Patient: sex M, age 42
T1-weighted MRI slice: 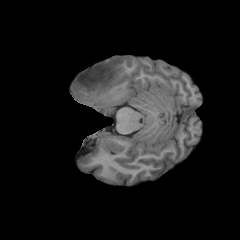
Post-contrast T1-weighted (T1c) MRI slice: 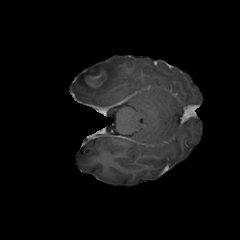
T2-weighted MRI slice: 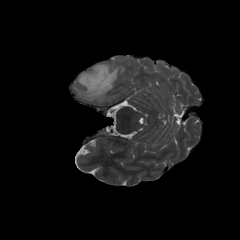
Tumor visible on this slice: yes
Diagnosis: Astrocytoma, IDH-mutant
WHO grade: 4